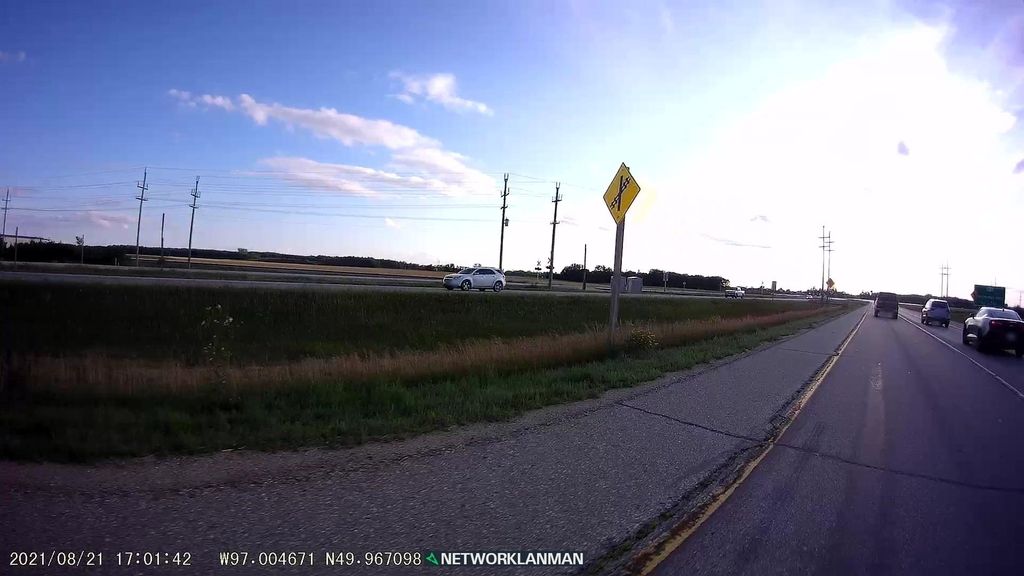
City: winnipeg